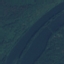
Land use / land cover class: River